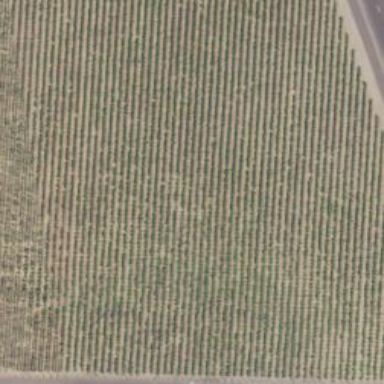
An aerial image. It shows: Vineyard growing grapes.